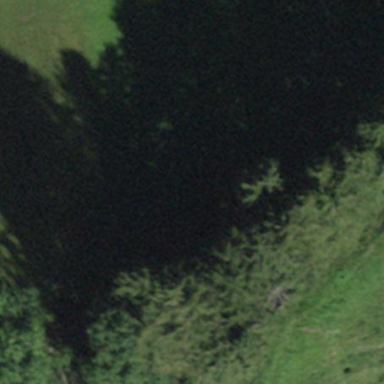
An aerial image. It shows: Forest area.